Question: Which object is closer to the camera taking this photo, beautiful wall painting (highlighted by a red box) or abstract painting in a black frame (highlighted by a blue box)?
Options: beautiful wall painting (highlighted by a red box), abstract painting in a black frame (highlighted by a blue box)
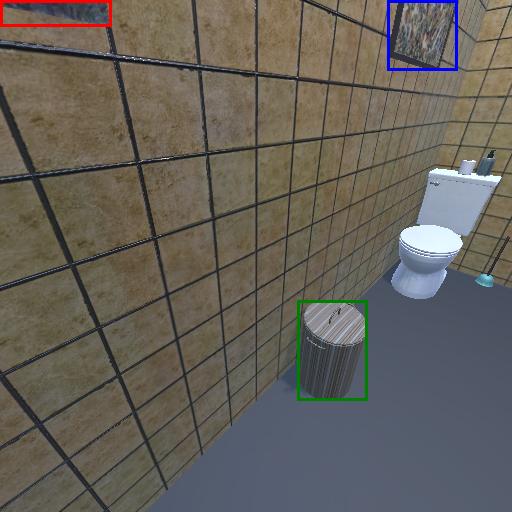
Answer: beautiful wall painting (highlighted by a red box)